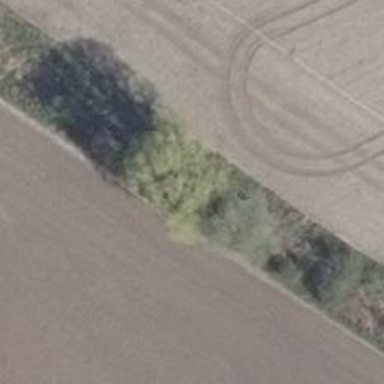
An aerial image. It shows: Beautiful tree in nature.